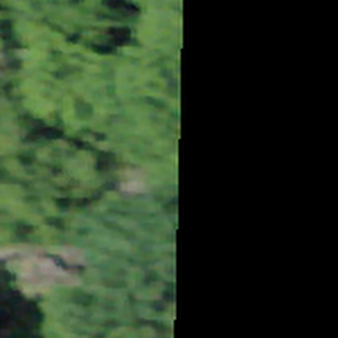
Label: other